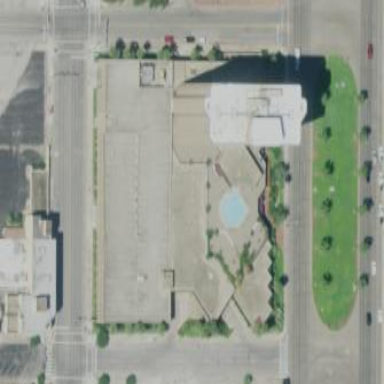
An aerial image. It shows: Part of building.